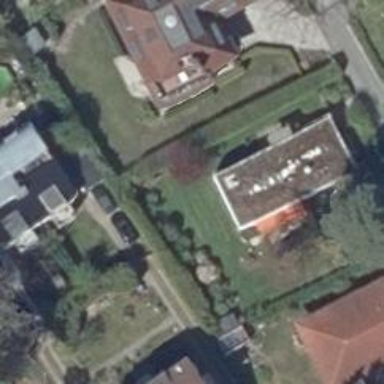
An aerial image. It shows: Detached building.